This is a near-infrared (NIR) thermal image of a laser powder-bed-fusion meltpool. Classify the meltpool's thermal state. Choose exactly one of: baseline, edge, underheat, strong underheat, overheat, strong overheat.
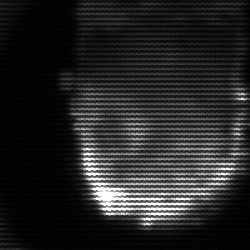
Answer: baseline